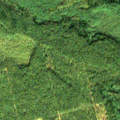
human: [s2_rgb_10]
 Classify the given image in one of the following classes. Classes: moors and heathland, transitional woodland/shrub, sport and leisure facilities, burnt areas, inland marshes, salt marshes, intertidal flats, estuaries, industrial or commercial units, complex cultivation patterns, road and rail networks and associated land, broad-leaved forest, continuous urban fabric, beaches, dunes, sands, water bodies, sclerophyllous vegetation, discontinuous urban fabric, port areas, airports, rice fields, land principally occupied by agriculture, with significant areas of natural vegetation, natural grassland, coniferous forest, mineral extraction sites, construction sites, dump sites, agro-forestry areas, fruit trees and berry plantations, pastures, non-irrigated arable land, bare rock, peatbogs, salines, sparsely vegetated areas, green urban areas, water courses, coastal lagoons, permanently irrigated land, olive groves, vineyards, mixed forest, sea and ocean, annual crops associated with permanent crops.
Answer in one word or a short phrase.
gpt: broad-leaved forest, coniferous forest, mixed forest, transitional woodland/shrub